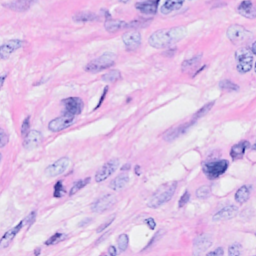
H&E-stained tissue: Breast